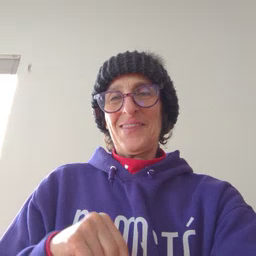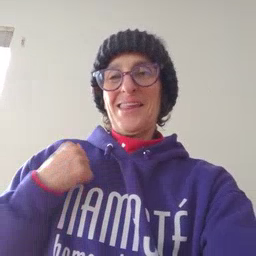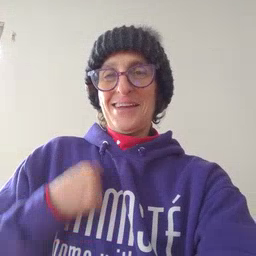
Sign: bath